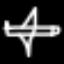
Label: airplane